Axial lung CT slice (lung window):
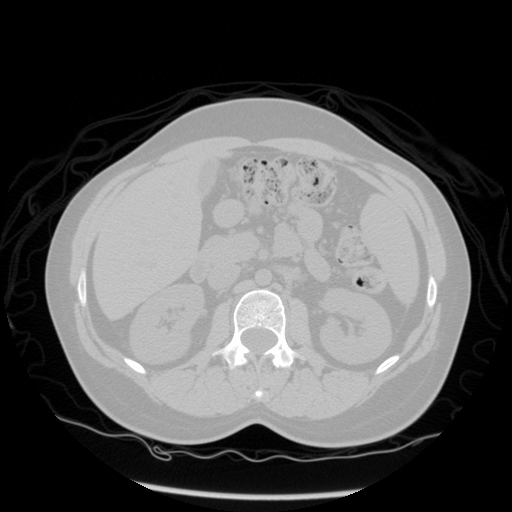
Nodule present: no